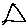
Label: triangle